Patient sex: M
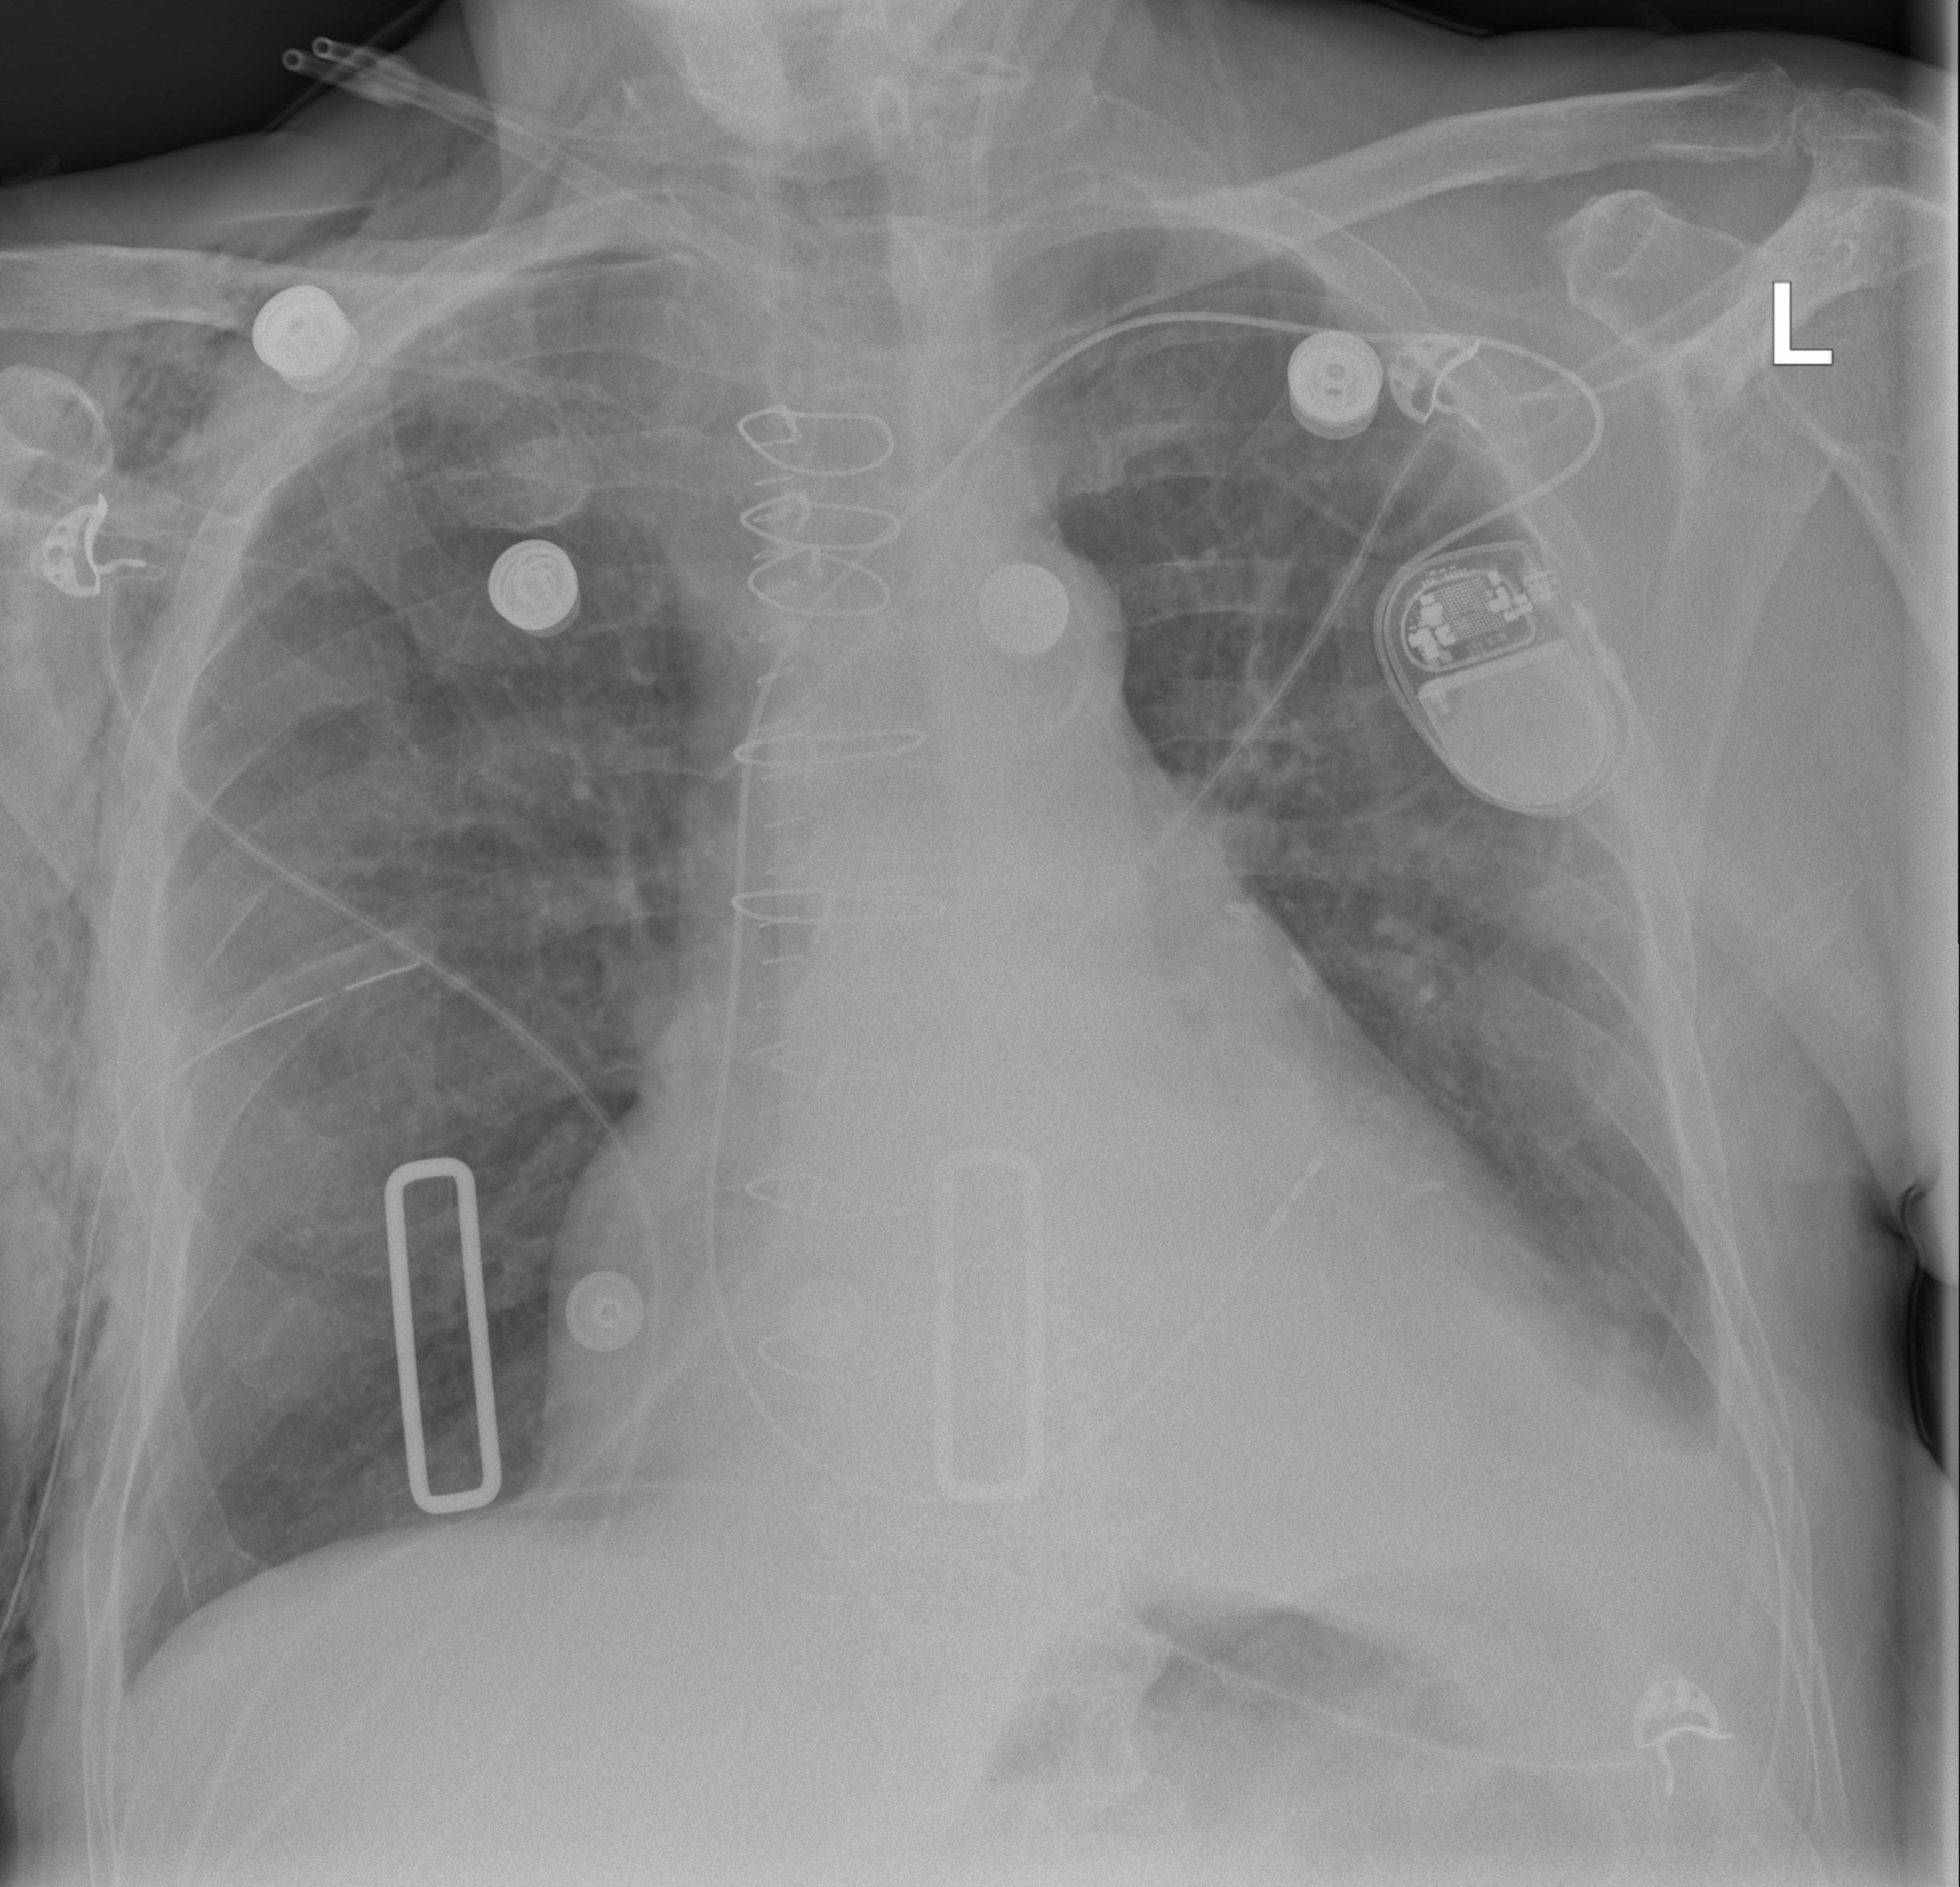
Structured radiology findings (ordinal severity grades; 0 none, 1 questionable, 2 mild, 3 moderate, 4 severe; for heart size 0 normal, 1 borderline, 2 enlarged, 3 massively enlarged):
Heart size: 2
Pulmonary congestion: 2
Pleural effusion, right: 0
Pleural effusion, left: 2
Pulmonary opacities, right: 2
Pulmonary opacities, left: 0
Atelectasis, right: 0
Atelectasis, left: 2